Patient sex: F
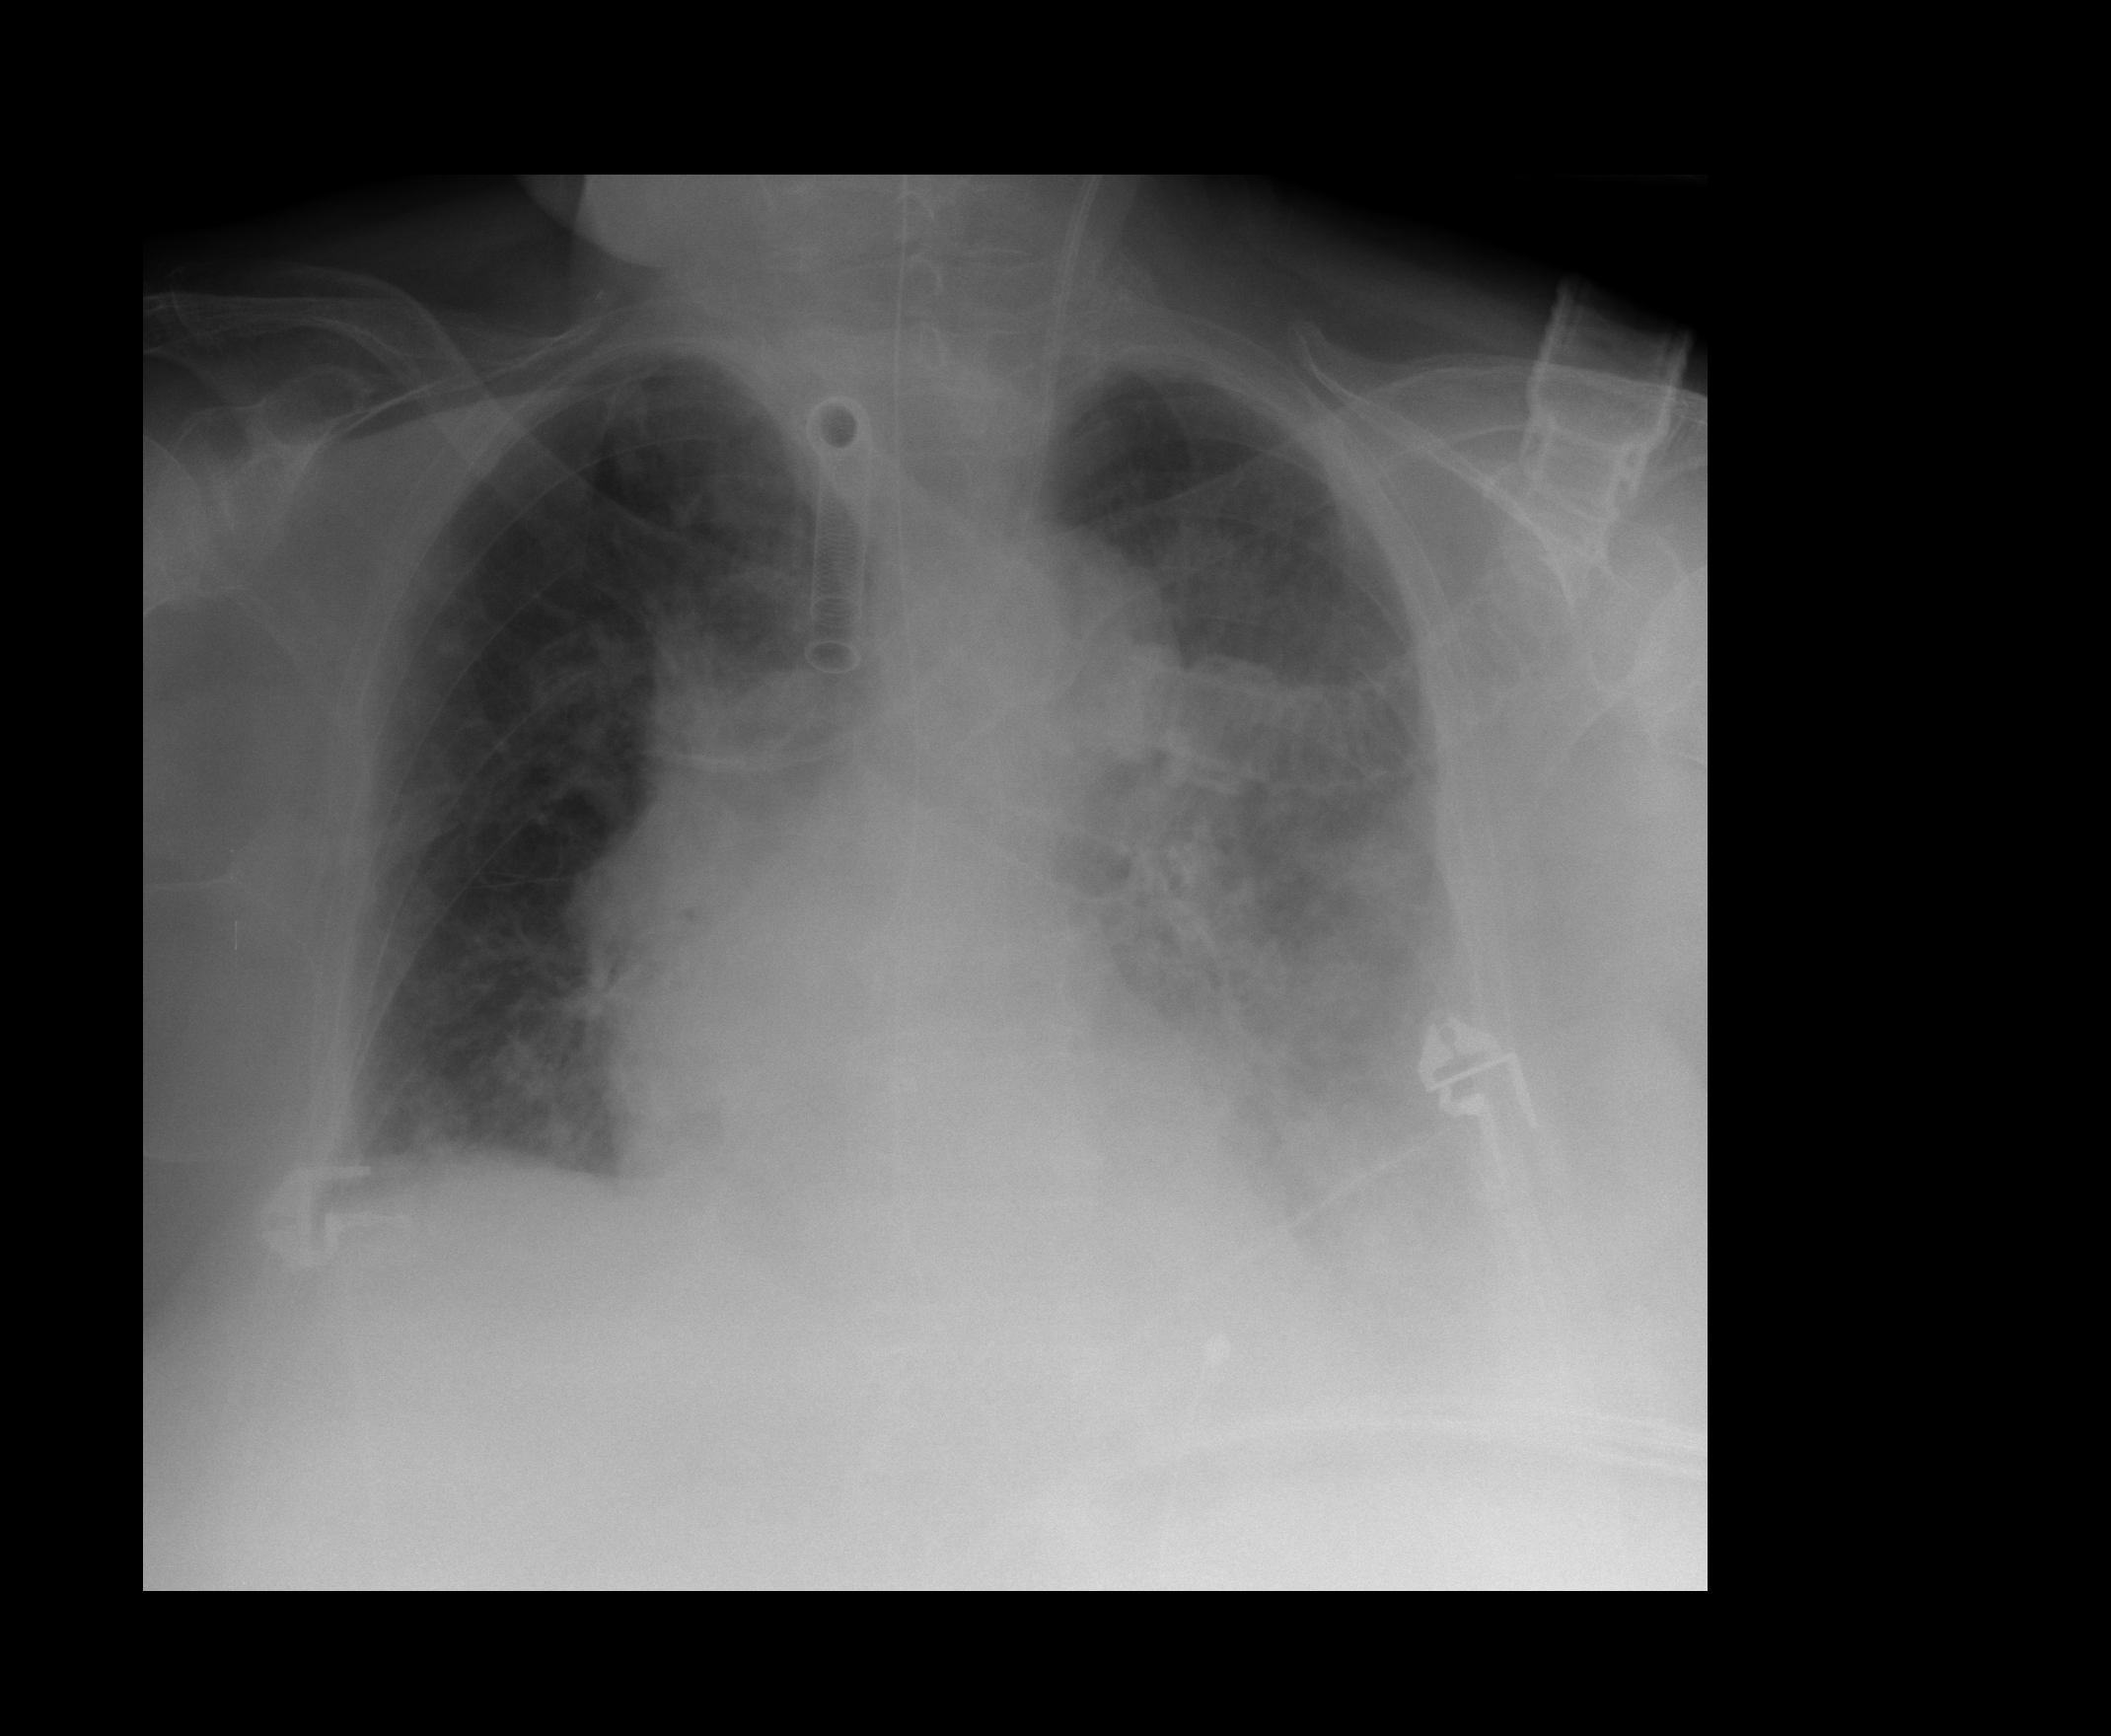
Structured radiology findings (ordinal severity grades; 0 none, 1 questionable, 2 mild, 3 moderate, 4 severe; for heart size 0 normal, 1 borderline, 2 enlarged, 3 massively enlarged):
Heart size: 0
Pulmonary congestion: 3
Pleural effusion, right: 2
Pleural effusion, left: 3
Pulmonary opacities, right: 1
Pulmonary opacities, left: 2
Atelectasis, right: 2
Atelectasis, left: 2